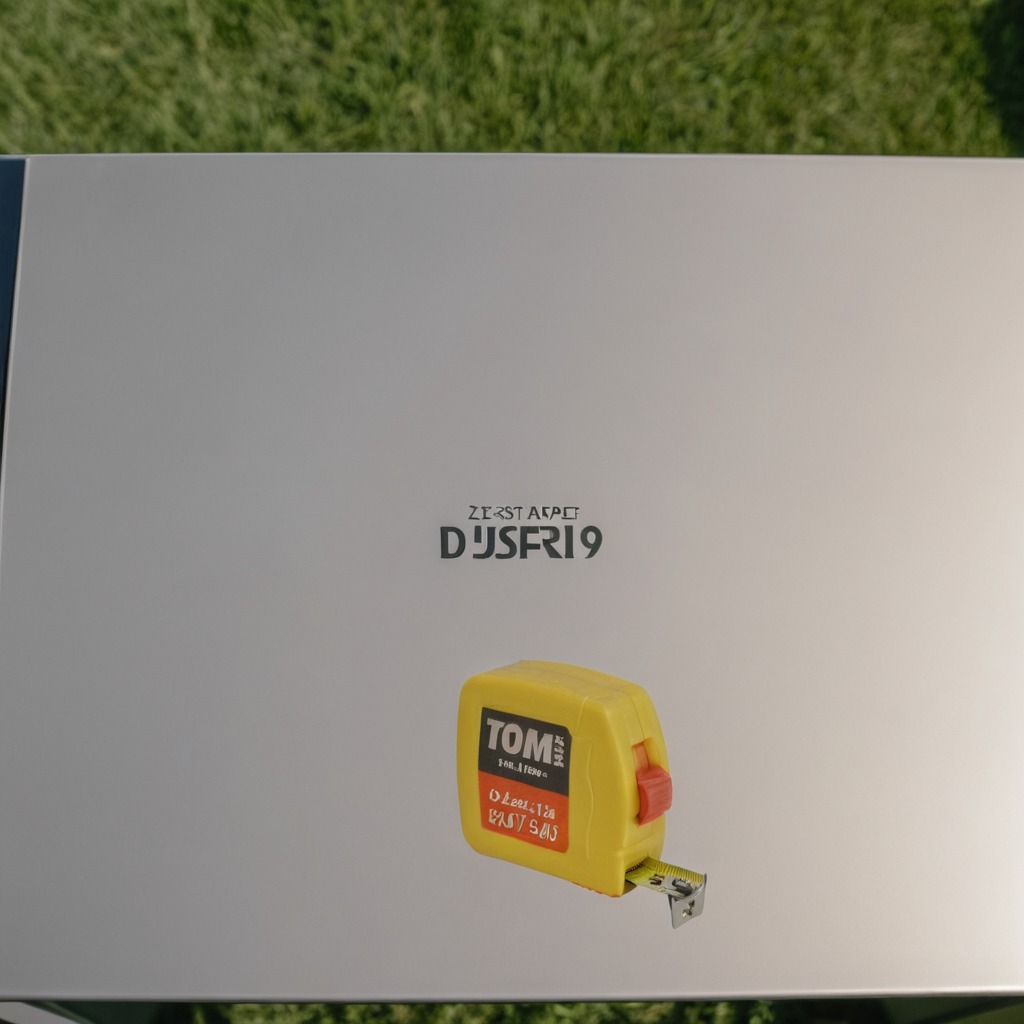
A measuring tape is lying on a clean utility table in a temporary outdoor tool station afternoon light present textured surface.